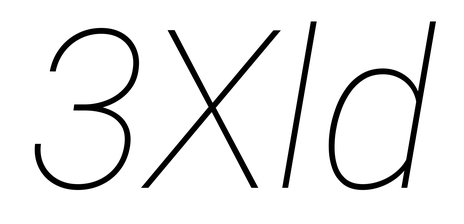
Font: Roboto-Italic_Thin_Italic